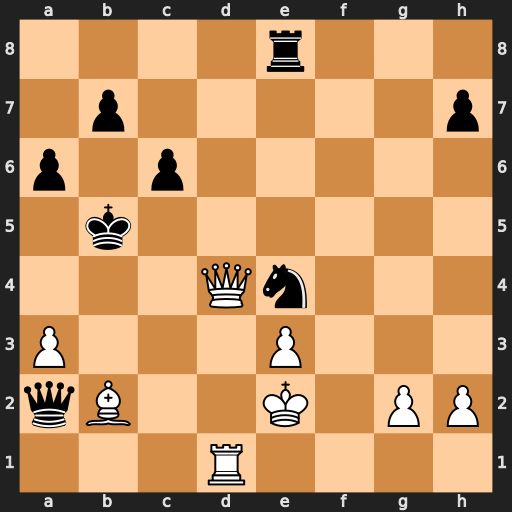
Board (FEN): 4r3/1p5p/p1p5/1k6/3Qn3/P3P3/qB2K1PP/3R4
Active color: w
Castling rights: -
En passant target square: -
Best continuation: Qb4#